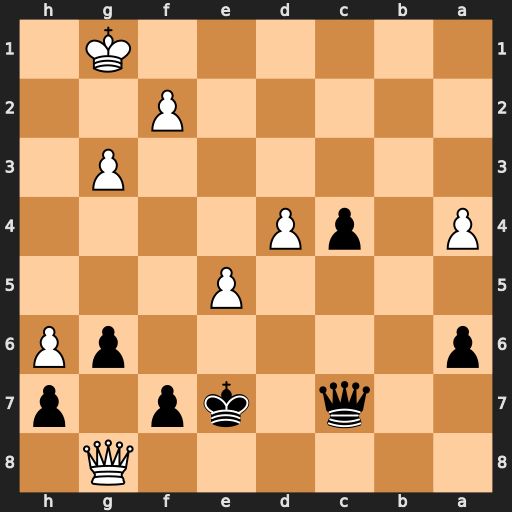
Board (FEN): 6Q1/2q1kp1p/p5pP/4P3/P1pP4/6P1/5P2/6K1
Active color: b
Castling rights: -
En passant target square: -
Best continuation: c3 d5 Qc4 e6 c2 Qxf7+ Kd6 Qf8+ Kc7 d6+ Kb7